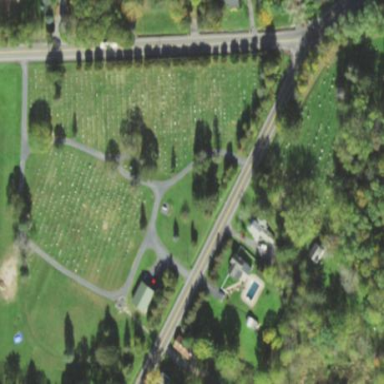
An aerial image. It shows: Cemetery.